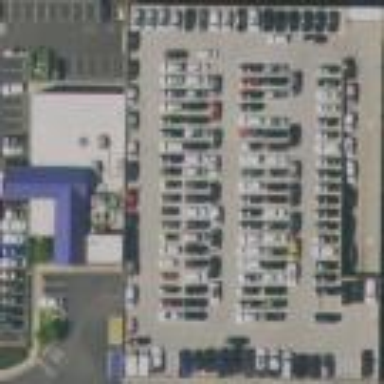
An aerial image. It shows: Building used for car shop.